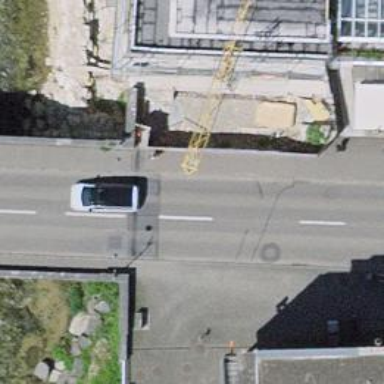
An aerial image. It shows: Secondary road with asphalt surface passing over bridge.